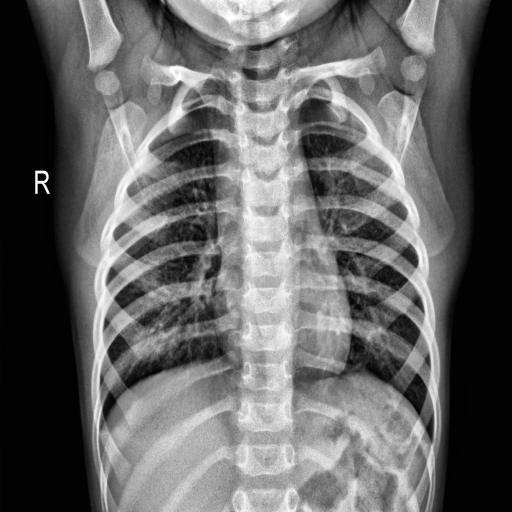
Finding: NORMAL